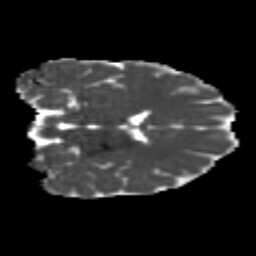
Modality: MD
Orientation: coronal
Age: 21
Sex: female
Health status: healthy
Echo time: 0.074 s